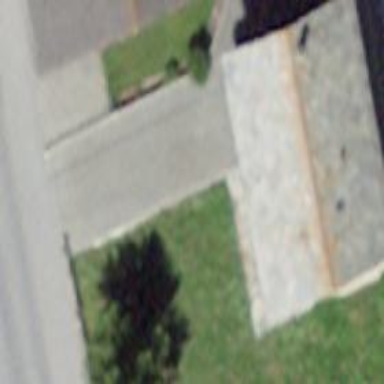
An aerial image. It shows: Building with gabled roof.